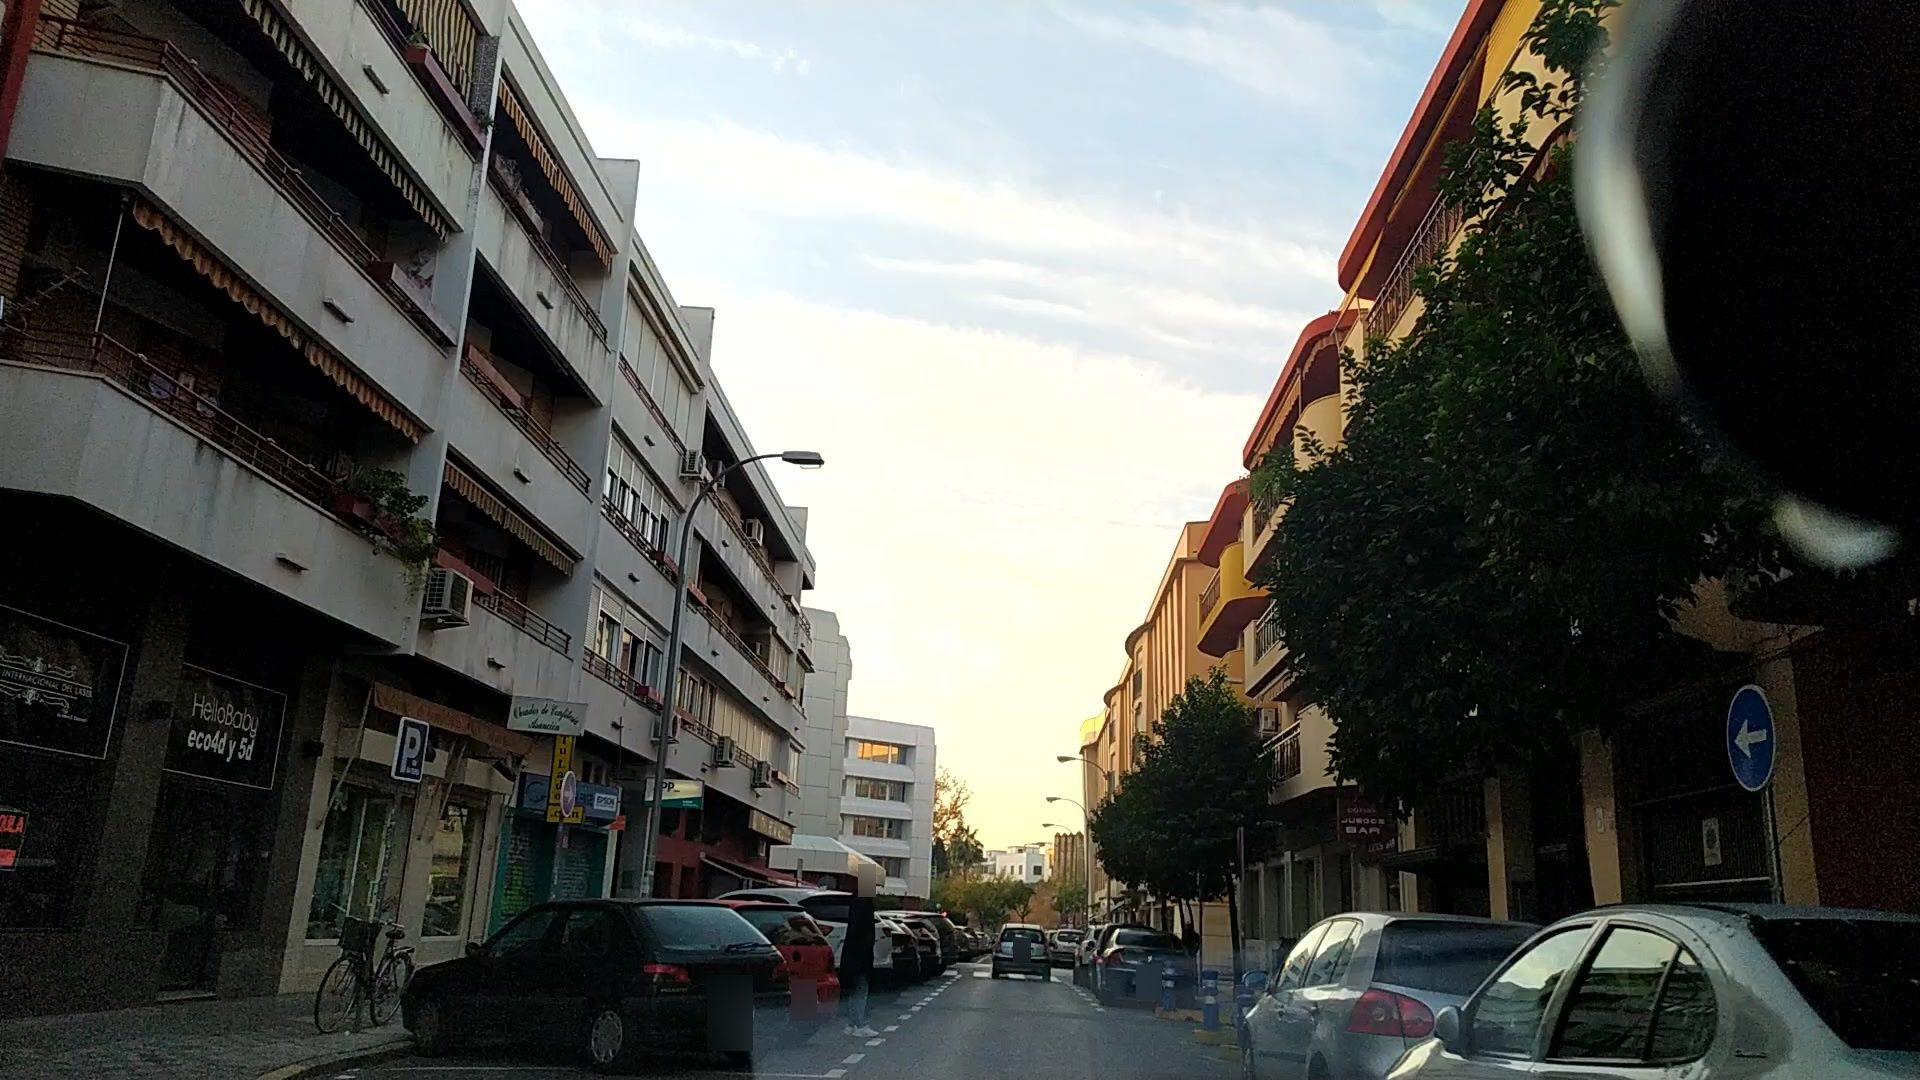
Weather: clear
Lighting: day
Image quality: good
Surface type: driving surface
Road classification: residential
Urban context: urban centre
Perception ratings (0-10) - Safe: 5.94, Lively: 9.42, Beautiful: 6.63, Boring: 3.64, Depressing: 3.3, Wealthy: 8.8